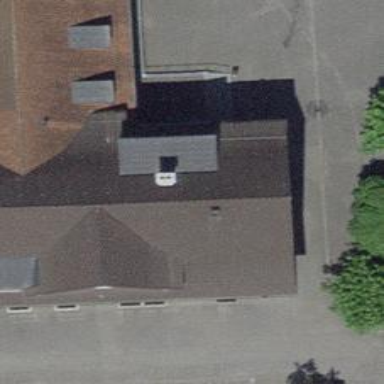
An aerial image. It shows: Public building.